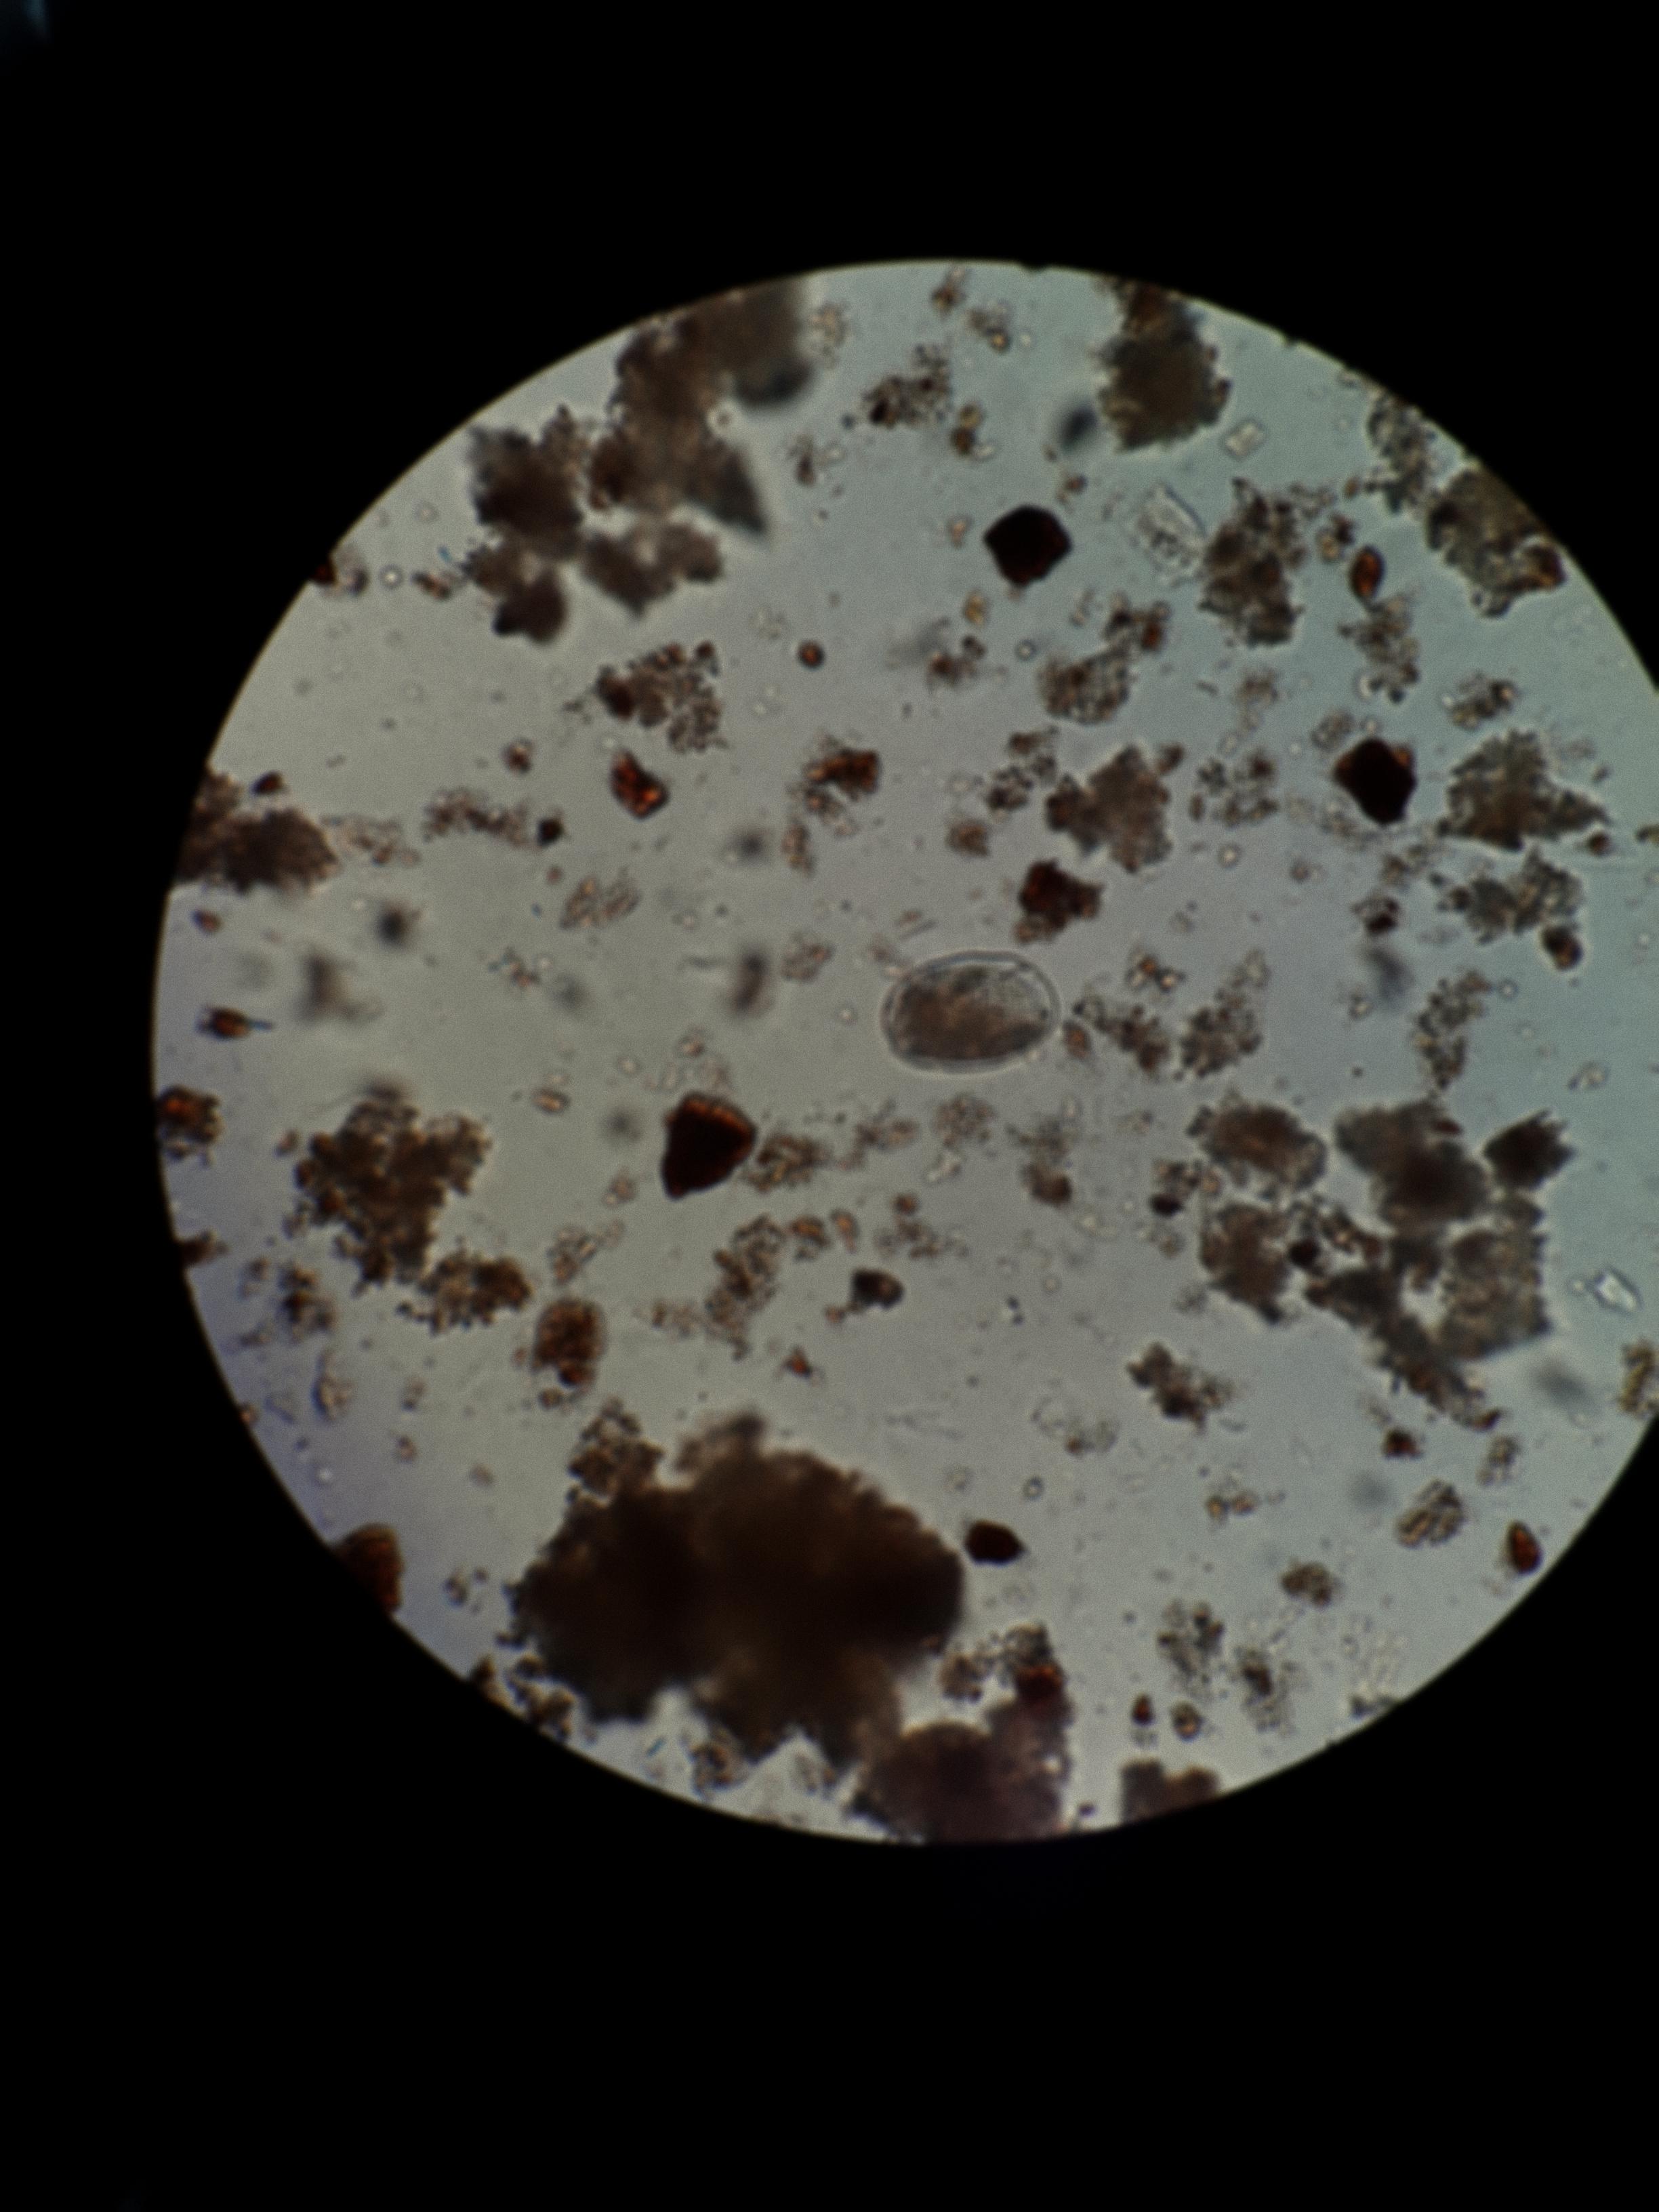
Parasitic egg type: Hookworm egg